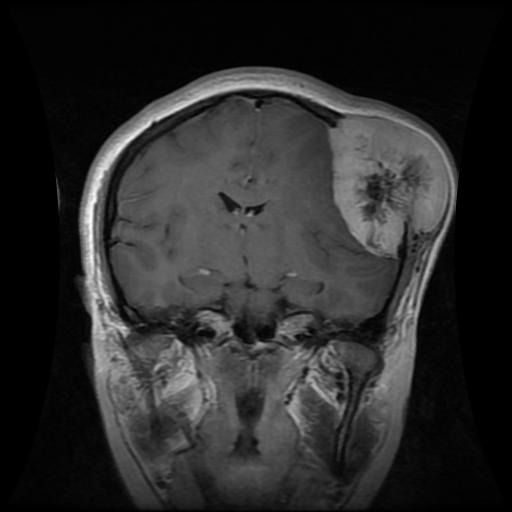
Label: meningioma